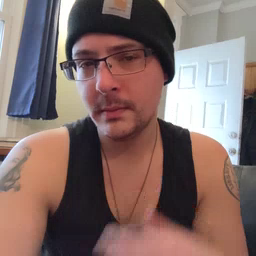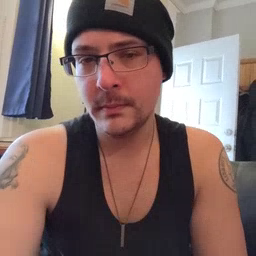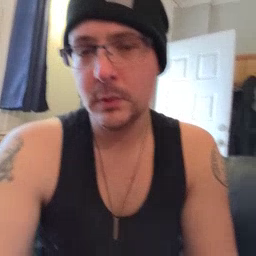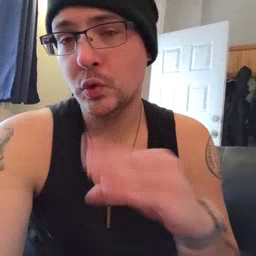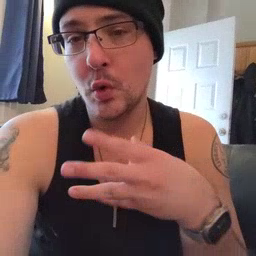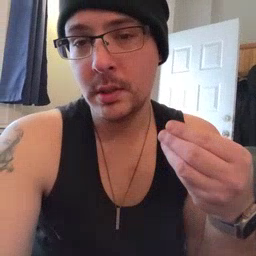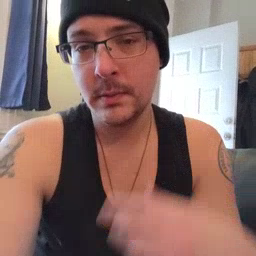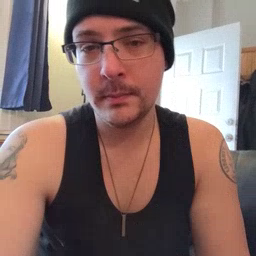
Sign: story